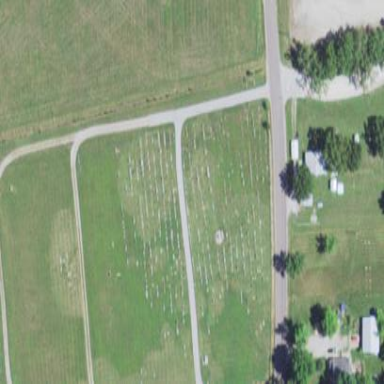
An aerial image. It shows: Cemetery.